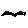
Label: bird